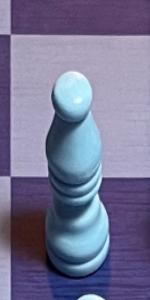
Label: Bishop_White